Question: '''
df['Total']= df.iloc[3:5].sum(axis=1)
'''
returns NaN for some most values, why is this? They are all intergers.

Also is there a better way of doing this?
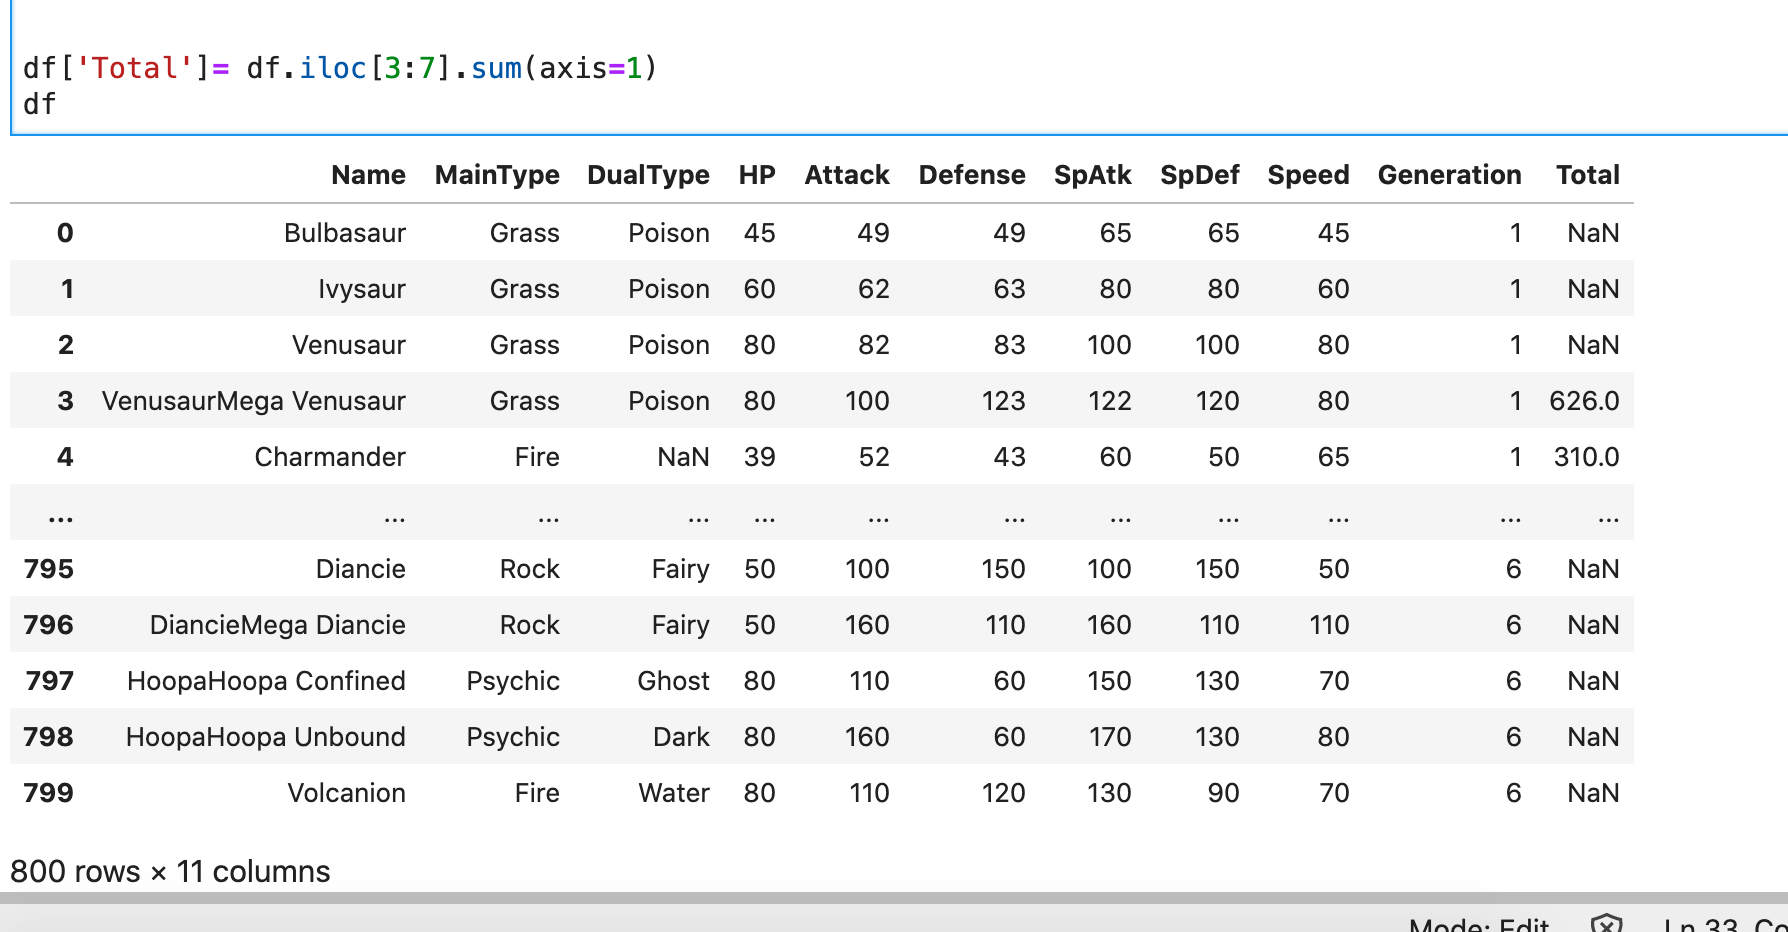
Answer: Check with add with columns slice
'''
df['Total'] = df.iloc[:, 3:5].sum(axis=1)
'''